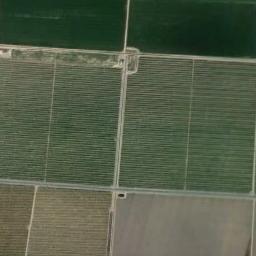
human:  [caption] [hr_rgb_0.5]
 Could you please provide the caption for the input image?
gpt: There are numerous neat rows of rectangular farmlands .

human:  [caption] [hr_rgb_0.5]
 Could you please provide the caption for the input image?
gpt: Six neatly arranged dark green, light green and tan mixed rectangular farm fields .

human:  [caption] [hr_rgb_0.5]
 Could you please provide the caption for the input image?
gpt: There are some deep green and light green rectangular farmland .

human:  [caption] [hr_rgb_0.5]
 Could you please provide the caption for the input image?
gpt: Several rectangular farmlands of different colors are arranged in neat rows .

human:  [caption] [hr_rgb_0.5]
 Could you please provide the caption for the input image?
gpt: There are some green rectangular farmlands .